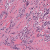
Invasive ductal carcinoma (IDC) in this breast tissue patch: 1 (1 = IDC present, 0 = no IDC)